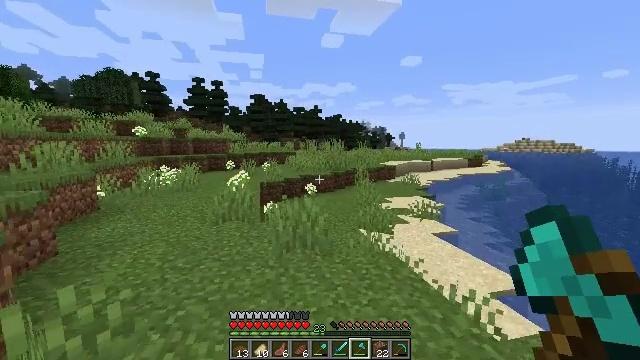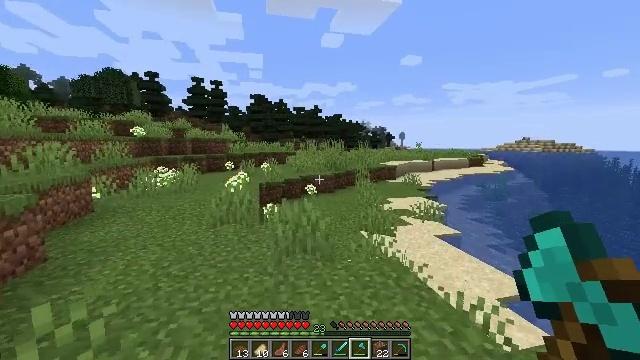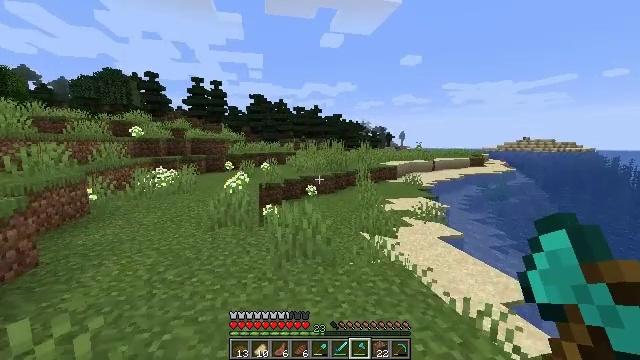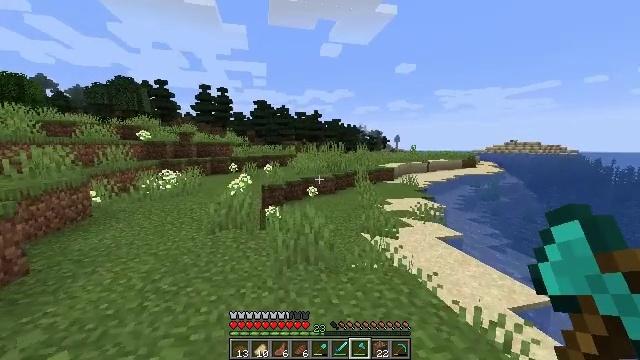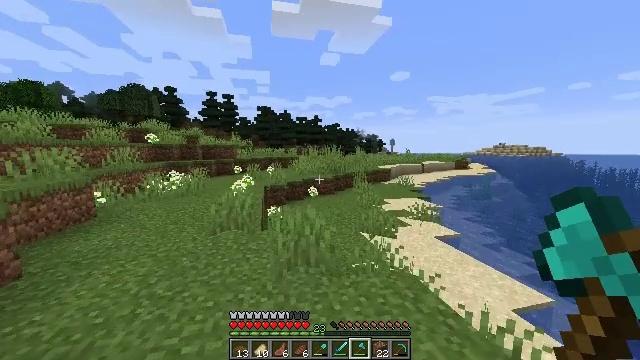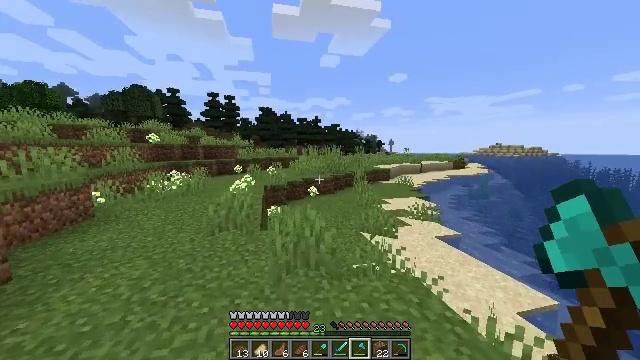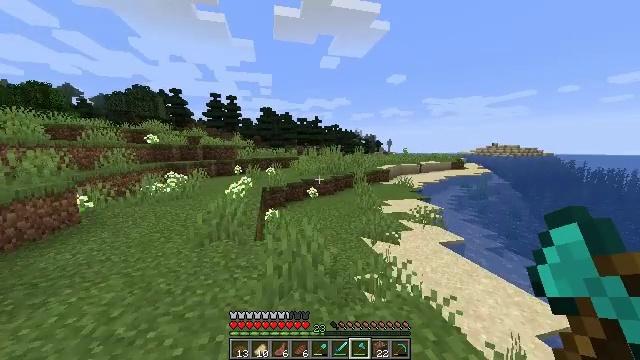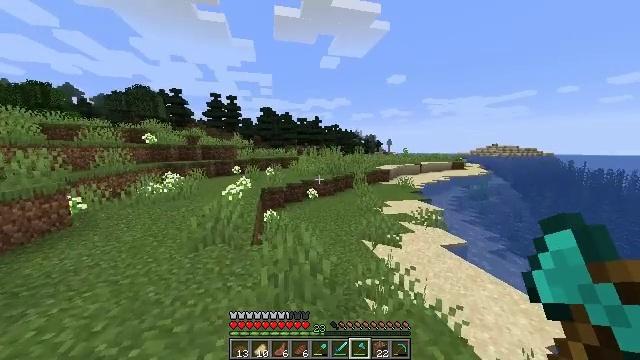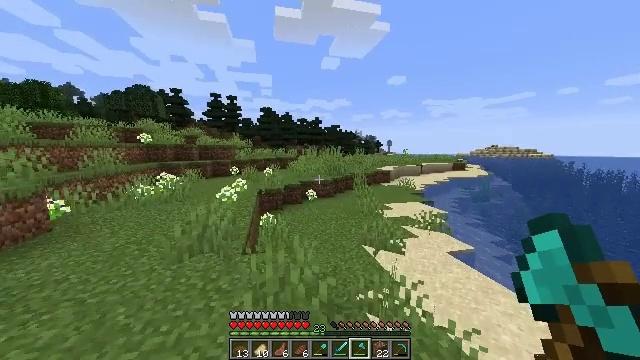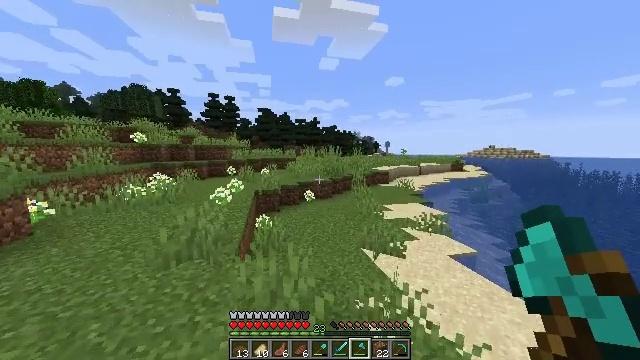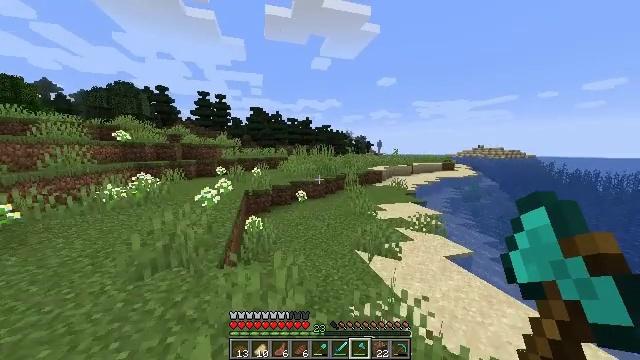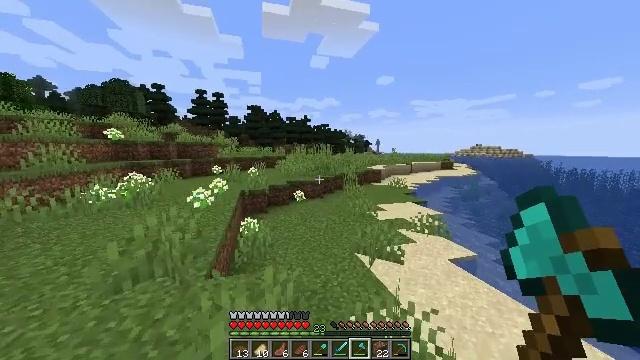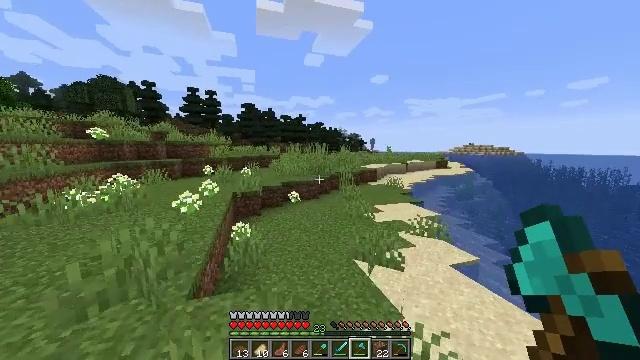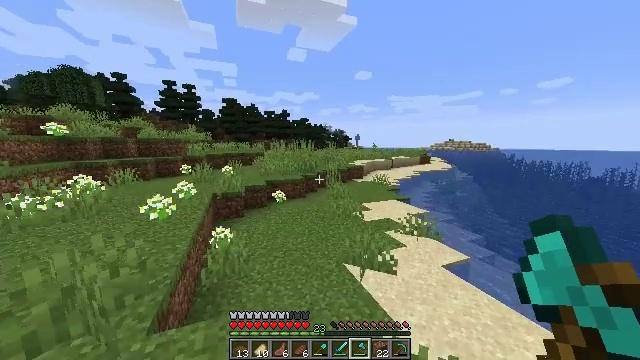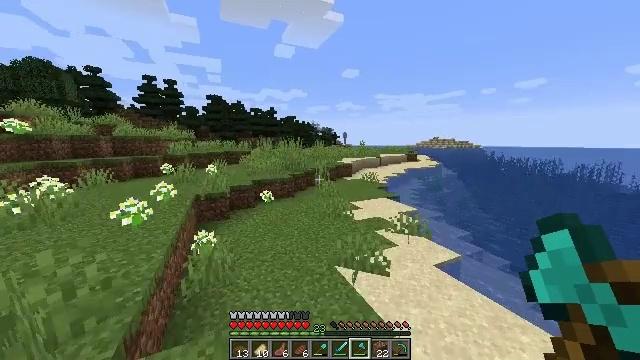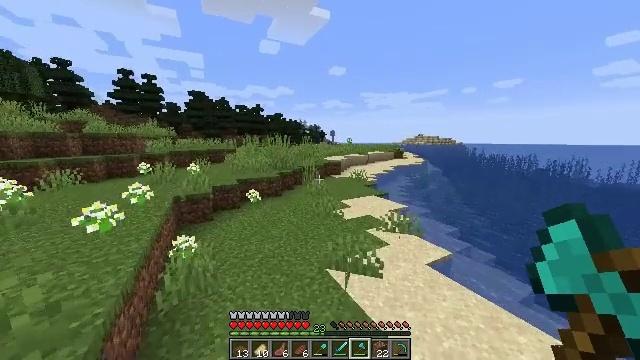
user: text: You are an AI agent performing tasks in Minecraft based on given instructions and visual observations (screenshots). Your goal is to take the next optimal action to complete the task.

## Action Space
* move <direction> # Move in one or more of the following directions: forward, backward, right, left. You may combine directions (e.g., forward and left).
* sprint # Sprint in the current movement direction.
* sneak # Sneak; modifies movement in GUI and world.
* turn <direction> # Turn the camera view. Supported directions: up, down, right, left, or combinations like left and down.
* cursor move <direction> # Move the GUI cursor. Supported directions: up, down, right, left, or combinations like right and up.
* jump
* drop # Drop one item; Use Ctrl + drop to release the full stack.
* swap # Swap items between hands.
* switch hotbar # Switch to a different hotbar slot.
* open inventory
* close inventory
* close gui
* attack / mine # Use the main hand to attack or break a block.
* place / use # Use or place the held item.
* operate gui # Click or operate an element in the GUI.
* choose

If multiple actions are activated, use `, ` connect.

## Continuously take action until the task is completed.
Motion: motion action
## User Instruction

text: Mine the kelp plant underwater.
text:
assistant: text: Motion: move forward
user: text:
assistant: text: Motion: move forward, sprint
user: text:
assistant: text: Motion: move forward, sprint
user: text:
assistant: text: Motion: move forward, sprint
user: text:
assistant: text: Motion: move forward, sprint
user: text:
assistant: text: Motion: move forward, sprint
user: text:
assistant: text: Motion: move forward
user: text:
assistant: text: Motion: move forward
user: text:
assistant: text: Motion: move forward
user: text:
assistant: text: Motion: move forward, turn right
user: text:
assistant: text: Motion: move forward
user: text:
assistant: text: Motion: move forward, turn right
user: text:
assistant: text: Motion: move forward, turn right
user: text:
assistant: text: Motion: move forward, turn right
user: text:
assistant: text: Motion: move forward, turn right
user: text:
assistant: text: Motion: move forward, jump
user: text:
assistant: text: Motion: move forward, jump
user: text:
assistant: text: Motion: move forward, jump
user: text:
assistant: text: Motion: move forward, jump
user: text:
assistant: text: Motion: move forward, turn right, jump
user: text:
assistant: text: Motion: move forward, jump
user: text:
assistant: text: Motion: move forward, jump
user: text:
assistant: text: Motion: move forward, turn right, jump
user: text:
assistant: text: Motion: move forward, jump
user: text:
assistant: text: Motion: move forward, turn right, jump
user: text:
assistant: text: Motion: move forward, jump
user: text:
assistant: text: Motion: move forward, jump
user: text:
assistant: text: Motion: move forward, sprint, jump
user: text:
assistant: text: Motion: move forward, sprint, jump
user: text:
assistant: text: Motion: move forward, sprint, jump